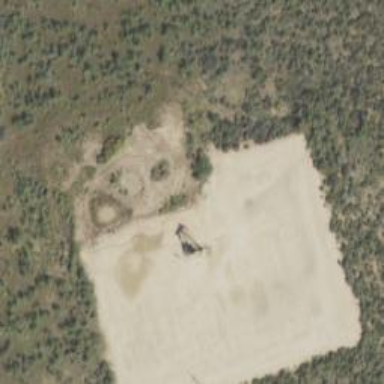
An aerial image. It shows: Petroleum well.